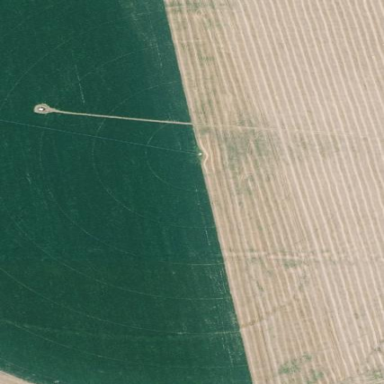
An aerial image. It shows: Farmland with pivot irrigation system.